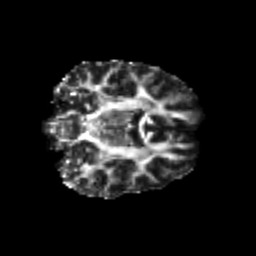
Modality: FA
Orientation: coronal
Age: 23
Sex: female
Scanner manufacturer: siemens
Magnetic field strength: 3 T
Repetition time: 3.5 s
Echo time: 0.104 s